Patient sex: M
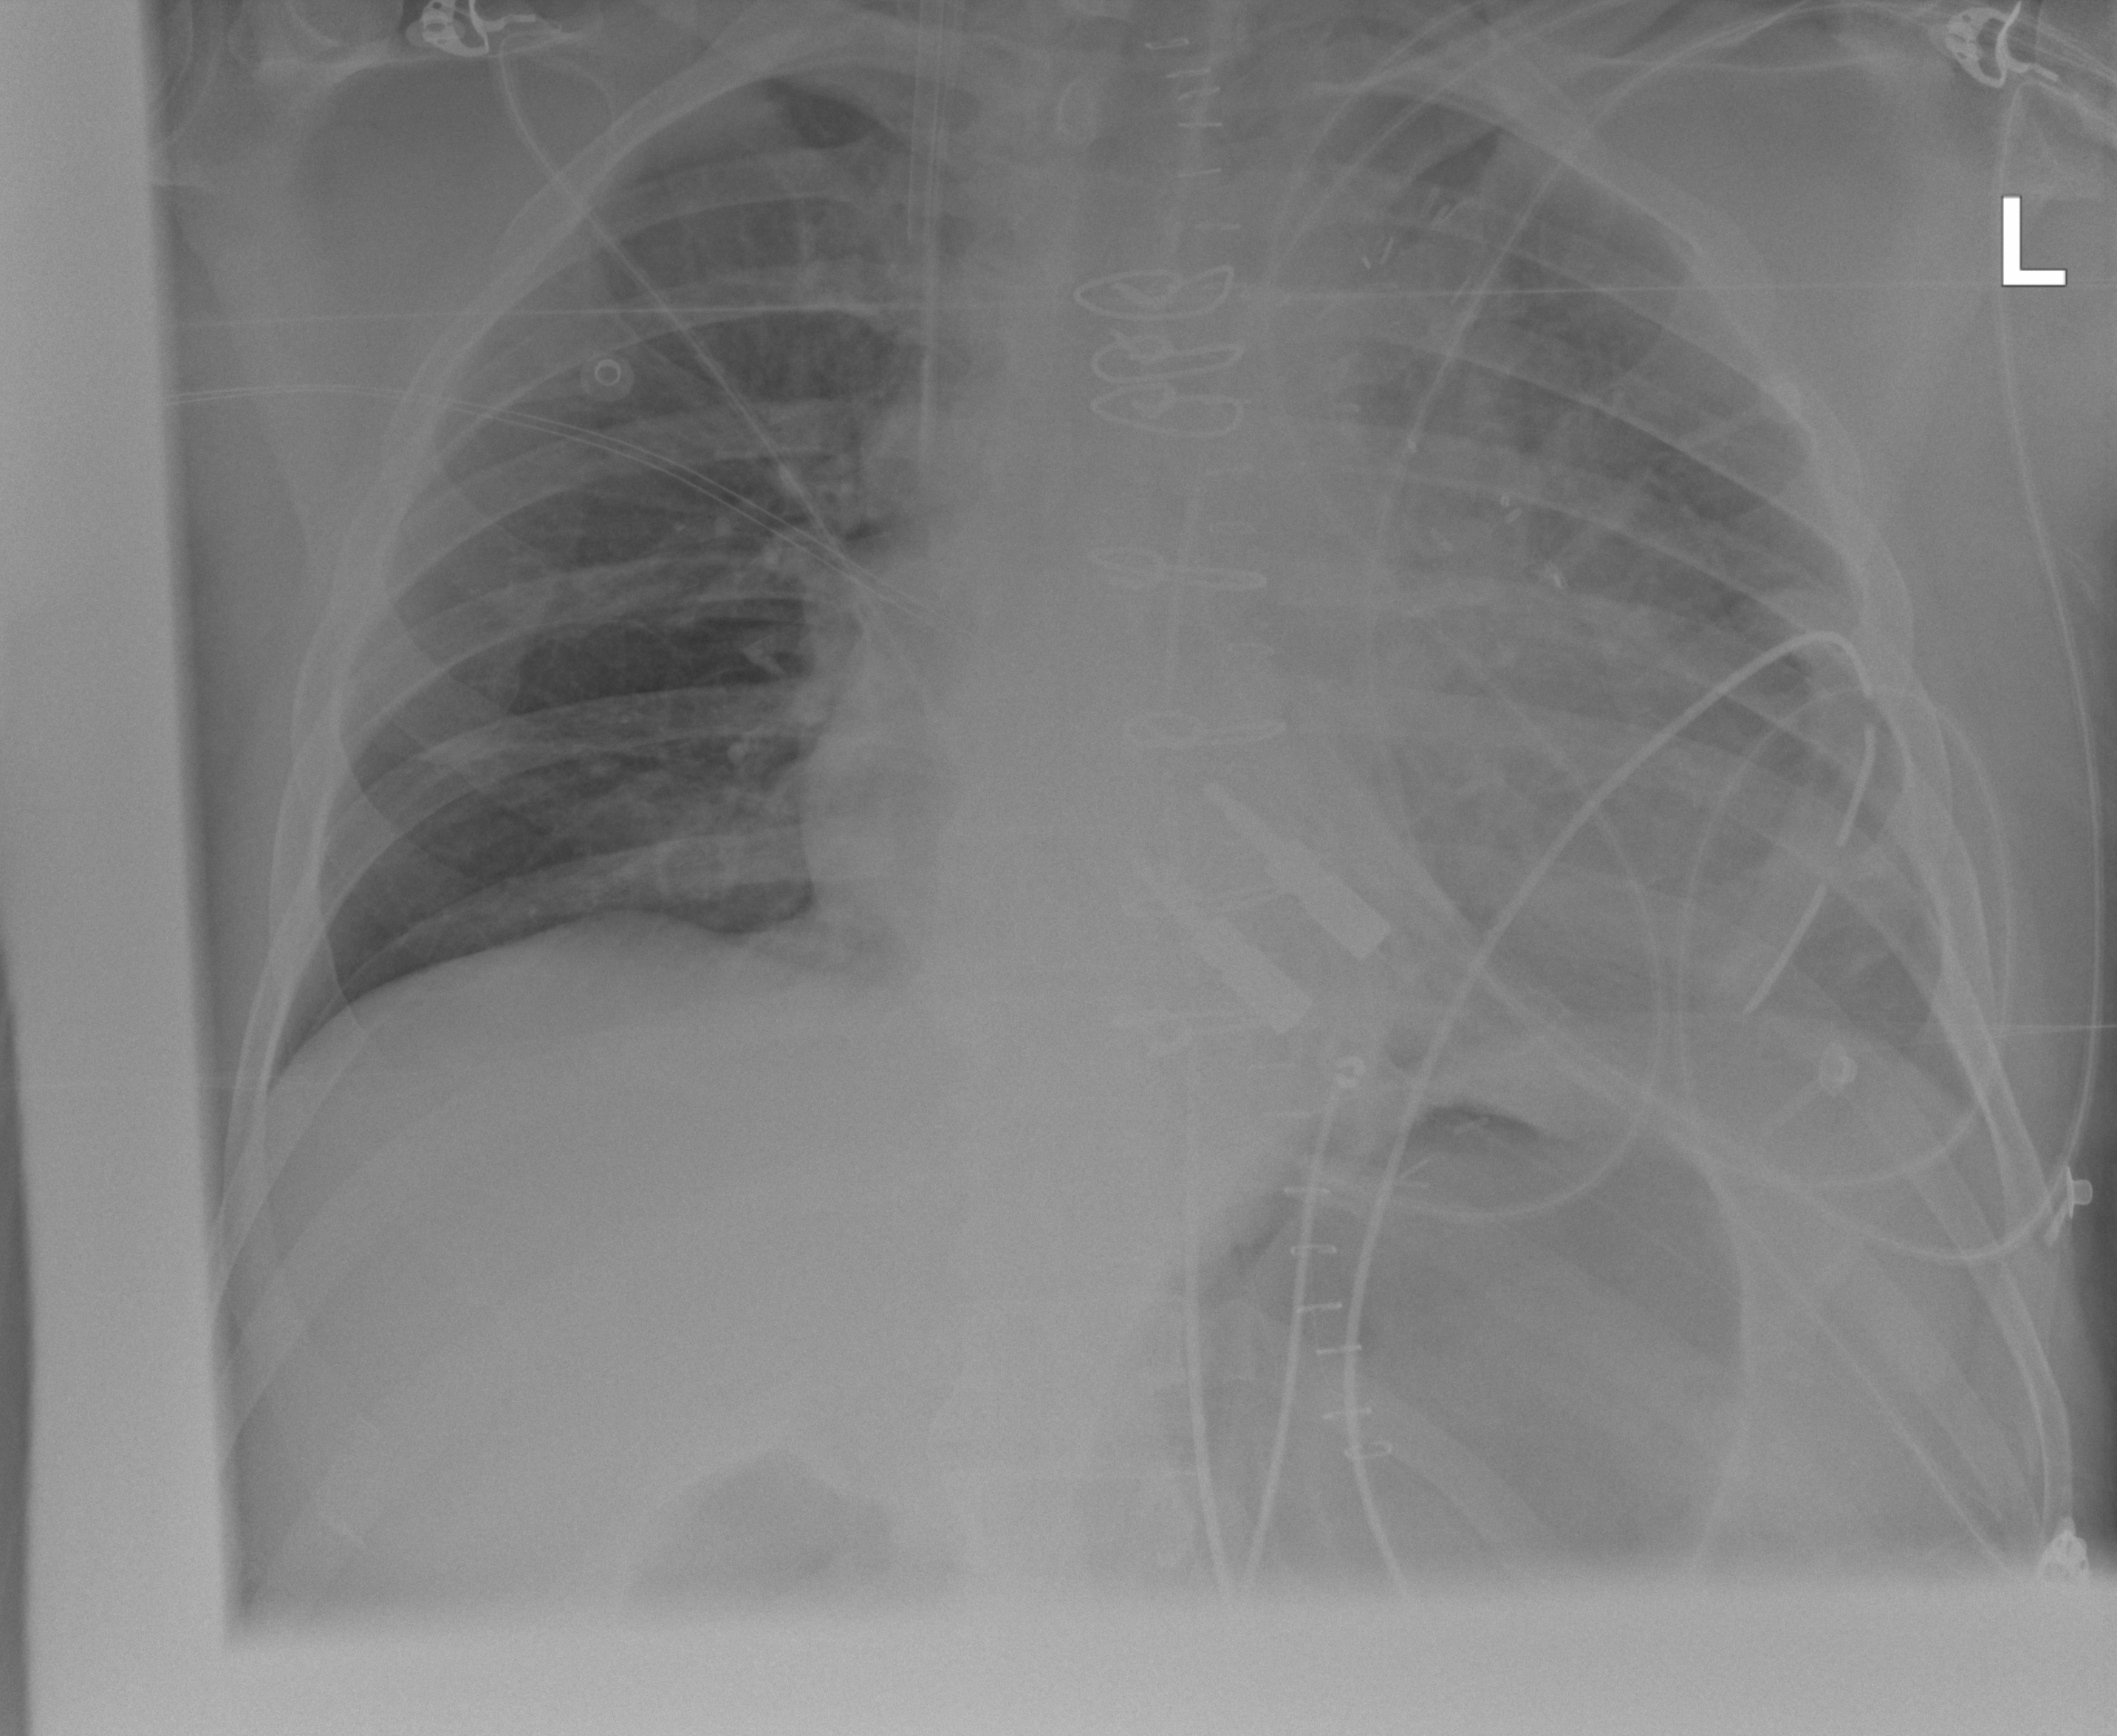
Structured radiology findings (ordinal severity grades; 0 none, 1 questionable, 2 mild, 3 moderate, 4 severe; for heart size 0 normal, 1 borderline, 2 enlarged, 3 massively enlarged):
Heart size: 2
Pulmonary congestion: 2
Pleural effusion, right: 0
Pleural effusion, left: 0
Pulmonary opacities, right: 0
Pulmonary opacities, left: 1
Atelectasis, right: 0
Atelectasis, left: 2